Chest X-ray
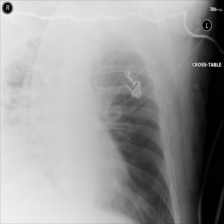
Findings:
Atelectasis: negative
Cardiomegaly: negative
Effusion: negative
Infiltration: negative
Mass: negative
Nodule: negative
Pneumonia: negative
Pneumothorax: negative
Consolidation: negative
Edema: negative
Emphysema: negative
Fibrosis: negative
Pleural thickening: negative
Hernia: negative